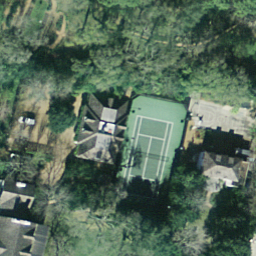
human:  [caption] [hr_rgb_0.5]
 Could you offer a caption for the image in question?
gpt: A tennis court is surrounded by many plants .

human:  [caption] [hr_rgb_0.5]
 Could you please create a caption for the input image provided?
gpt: This is a small tennis court surrounded by many plants .

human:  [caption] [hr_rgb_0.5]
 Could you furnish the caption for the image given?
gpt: There is a tennis court surrounded by lots of plants .

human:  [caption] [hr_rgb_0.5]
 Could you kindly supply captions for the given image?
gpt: A small tennis court with many plants surrounded .

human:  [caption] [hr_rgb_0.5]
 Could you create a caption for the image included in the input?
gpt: There is a small tennis court surrounded by lots of plants .